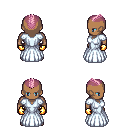
a pixel art fantasy rpg character, male body template, human, dark skin, underdress, metal pants, pink short mohawk hairstyle, gold gloves, maroon shoes, four views (front, back, left, right), 2x2 character sprite sheet, small pixel art, hard edges, no anti-aliasing